Field crop: tomato
Growth stage: 2
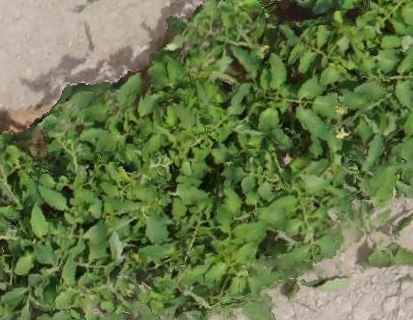
Species: tomato